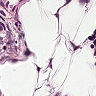
Metastatic tissue present: no